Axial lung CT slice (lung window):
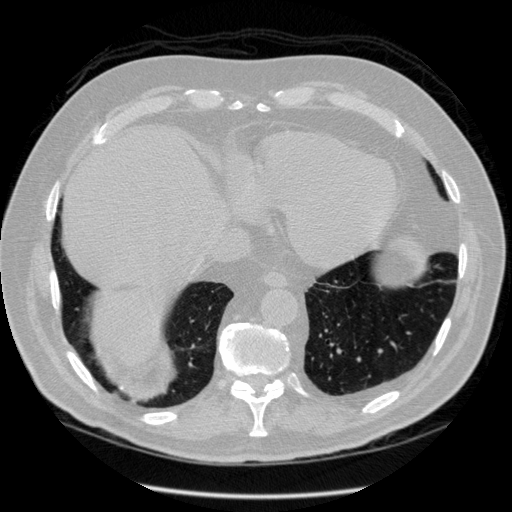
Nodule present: no